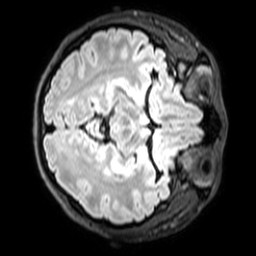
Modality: T1w
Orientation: axial
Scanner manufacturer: philips
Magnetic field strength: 3 T
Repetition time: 4.8 s
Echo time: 0.2586 s